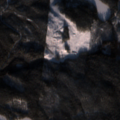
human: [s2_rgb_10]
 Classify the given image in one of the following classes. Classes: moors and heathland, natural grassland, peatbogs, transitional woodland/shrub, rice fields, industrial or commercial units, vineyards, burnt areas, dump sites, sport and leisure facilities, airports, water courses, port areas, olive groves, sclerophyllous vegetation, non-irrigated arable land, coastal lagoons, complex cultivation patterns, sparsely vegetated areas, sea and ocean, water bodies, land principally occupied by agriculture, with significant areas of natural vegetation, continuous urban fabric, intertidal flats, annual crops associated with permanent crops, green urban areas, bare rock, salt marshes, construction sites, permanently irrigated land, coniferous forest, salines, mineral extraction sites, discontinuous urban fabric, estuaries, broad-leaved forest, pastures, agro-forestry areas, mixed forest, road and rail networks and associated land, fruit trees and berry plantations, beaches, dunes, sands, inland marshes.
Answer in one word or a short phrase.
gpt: coniferous forest, mixed forest, transitional woodland/shrub, water bodies